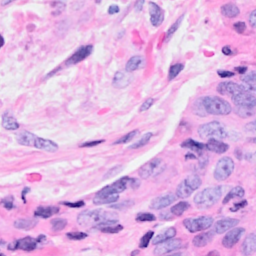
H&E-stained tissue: Breast